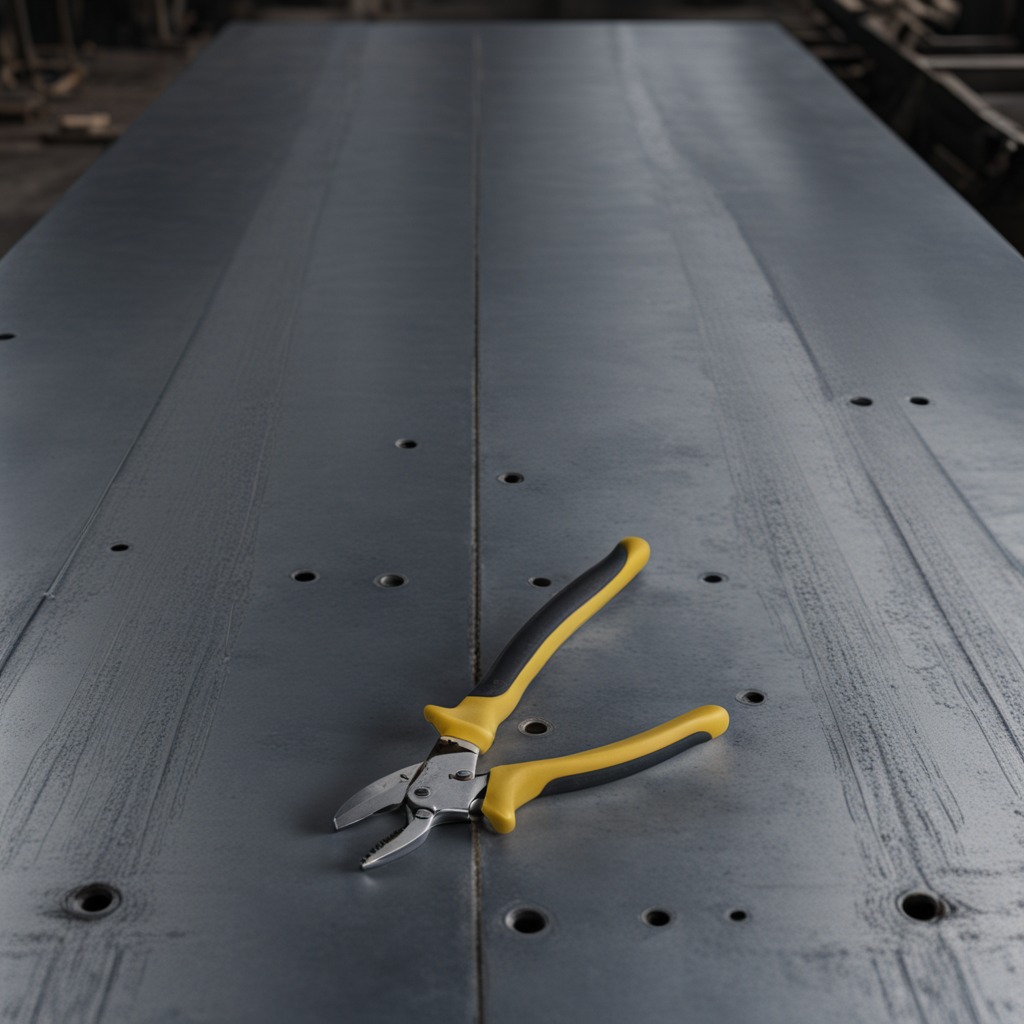
A plier is lying on a cold steel table in a mining workshop.